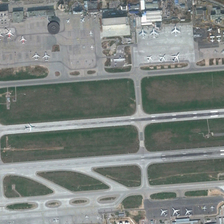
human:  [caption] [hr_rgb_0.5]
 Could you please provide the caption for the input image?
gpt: many planes are parked in an airport .

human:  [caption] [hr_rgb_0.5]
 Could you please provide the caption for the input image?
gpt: many planes are parked in an airport .

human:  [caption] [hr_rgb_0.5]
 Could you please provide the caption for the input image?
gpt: many planes are parked in an airport .

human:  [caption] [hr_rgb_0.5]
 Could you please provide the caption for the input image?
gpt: many planes are parked in an airport .

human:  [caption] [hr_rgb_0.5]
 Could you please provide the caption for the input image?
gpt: many planes are parked in an airport .